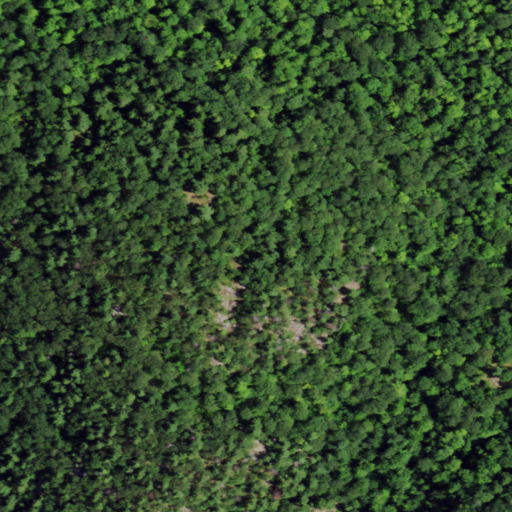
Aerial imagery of mountain in New York named Ferguson Mountain containing mixed forest, evergreen forest, and deciduous forest